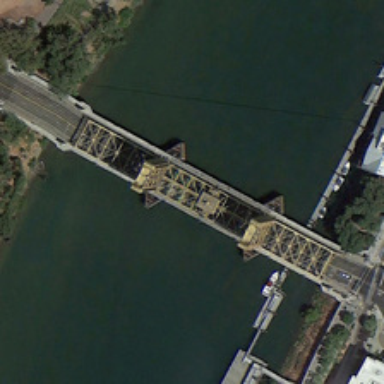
A bridge built on a river .